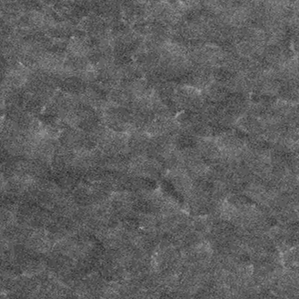
Label: frost